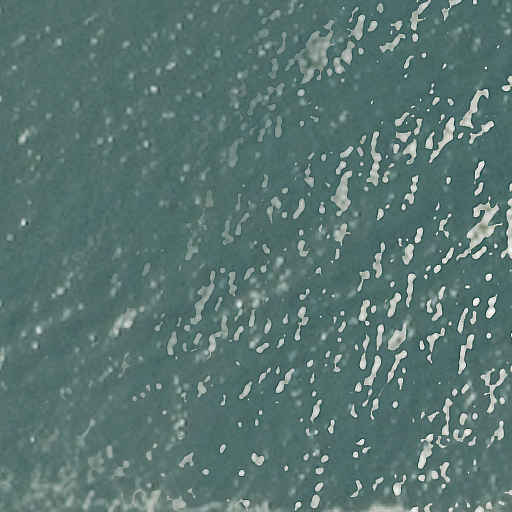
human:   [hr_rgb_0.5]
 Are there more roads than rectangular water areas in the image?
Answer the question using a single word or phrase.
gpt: yes

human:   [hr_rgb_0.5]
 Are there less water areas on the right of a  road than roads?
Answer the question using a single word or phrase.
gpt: yes

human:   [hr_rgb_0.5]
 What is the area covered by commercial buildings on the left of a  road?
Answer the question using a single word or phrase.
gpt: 0m2

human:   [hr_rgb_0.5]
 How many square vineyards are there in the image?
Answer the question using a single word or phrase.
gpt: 0

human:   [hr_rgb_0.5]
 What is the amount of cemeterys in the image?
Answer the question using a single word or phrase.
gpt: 0

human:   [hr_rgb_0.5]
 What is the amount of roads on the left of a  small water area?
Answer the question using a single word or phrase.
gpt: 0

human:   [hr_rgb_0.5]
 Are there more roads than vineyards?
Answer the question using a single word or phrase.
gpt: yes

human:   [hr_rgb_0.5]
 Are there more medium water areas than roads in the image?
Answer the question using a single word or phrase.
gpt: no

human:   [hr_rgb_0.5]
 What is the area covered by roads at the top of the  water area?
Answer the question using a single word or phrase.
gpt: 0m2

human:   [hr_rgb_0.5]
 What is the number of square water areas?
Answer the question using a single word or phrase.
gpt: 0

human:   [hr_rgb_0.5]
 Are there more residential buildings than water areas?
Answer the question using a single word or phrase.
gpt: no

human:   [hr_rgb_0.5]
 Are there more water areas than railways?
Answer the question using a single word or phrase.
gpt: yes

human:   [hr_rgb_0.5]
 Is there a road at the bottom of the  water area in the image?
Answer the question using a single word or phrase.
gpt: no

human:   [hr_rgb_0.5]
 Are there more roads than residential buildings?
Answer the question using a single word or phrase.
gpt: yes

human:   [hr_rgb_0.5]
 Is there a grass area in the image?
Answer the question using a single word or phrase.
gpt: no

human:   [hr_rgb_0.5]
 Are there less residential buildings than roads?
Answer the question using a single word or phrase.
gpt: yes

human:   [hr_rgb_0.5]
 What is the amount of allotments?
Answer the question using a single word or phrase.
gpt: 0

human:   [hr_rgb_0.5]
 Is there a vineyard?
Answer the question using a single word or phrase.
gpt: no

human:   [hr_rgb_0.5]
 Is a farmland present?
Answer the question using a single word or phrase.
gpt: no

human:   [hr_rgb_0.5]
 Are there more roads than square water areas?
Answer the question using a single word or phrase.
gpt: yes

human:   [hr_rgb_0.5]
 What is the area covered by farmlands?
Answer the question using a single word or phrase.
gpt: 0m2

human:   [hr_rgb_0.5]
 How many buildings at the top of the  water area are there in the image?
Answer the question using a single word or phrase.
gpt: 0

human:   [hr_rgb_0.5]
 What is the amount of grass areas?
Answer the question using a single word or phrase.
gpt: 0

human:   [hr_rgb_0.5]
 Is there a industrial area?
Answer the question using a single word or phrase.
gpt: no

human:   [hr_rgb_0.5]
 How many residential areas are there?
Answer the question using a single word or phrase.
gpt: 0

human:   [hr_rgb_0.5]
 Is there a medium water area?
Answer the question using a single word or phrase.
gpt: no

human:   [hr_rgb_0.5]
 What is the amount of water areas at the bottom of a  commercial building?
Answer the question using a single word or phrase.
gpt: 0

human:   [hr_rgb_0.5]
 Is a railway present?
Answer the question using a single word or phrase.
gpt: no

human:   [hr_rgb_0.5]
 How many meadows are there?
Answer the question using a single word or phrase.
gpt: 0

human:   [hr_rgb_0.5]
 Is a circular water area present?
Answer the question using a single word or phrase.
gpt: no

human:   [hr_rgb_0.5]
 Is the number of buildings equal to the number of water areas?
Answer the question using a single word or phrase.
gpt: no

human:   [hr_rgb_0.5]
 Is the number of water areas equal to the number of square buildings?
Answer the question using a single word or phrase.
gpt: no

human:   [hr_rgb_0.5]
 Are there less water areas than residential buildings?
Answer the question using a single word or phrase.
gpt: no

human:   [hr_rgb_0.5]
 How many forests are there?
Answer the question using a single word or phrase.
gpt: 0

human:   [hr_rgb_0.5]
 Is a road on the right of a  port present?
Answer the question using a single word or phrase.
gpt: no

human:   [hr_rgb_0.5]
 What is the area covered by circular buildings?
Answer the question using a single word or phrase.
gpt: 0m2